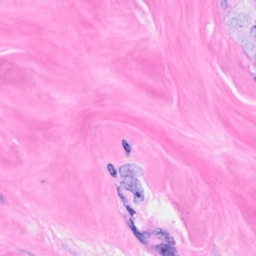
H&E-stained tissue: Breast